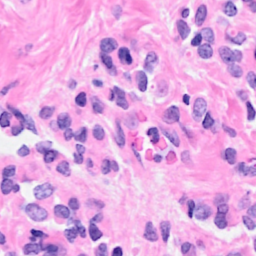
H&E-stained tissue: Breast